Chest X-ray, PA view. Patient: 56 years old, sex M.
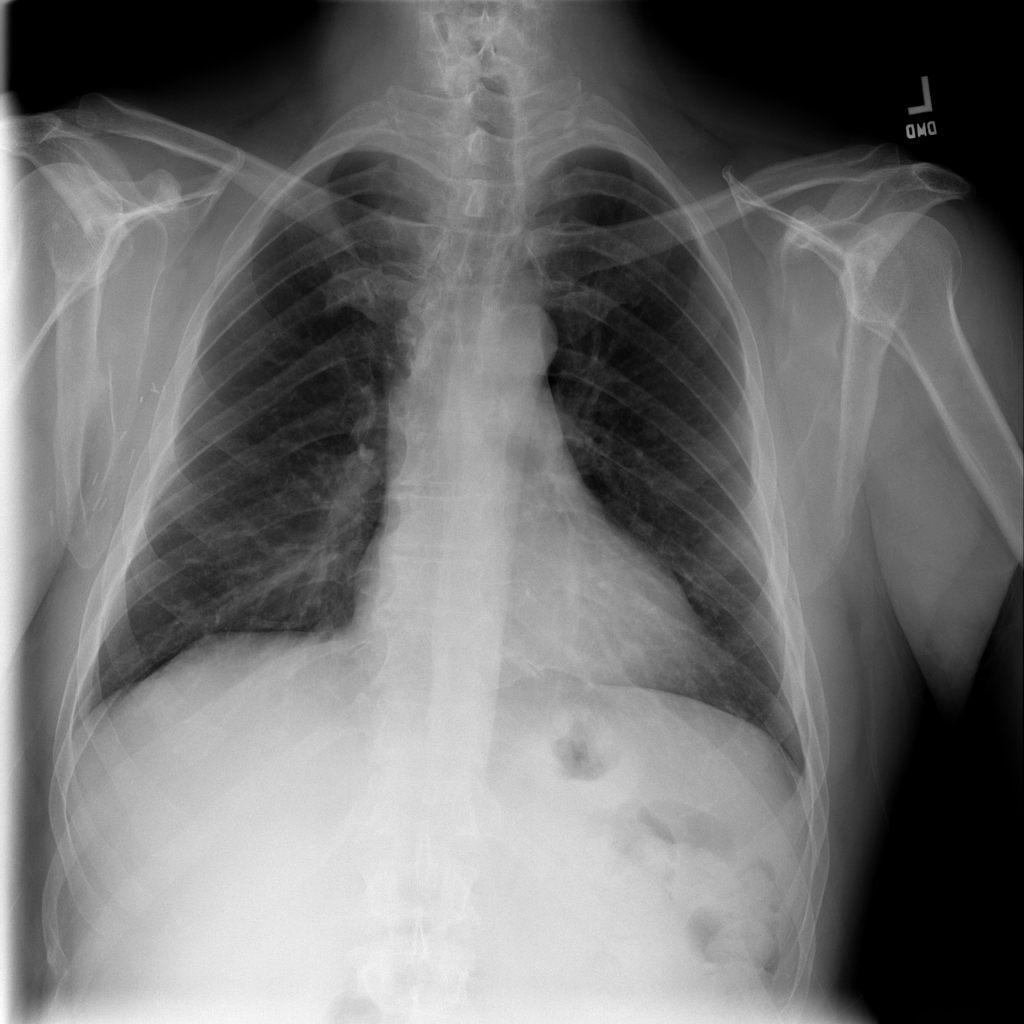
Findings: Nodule